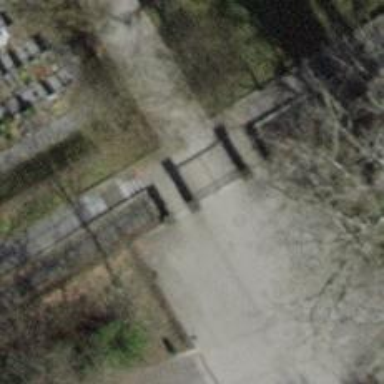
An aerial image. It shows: Gate.